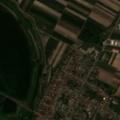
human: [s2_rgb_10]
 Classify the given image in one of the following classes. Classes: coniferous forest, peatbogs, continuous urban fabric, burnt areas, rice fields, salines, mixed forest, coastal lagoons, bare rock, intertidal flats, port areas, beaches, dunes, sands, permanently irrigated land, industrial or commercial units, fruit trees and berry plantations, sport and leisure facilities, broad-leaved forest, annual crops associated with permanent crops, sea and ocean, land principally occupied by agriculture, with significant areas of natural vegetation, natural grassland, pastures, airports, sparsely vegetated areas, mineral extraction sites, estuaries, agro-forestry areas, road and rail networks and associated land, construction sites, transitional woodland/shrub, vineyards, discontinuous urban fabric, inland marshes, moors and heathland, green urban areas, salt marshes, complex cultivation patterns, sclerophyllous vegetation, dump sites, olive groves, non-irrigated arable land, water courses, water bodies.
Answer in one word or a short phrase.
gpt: discontinuous urban fabric, non-irrigated arable land, complex cultivation patterns, land principally occupied by agriculture, with significant areas of natural vegetation